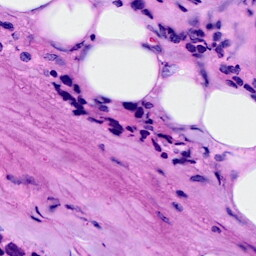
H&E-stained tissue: Breast